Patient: sex F, age 71
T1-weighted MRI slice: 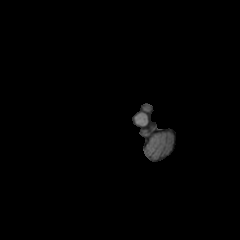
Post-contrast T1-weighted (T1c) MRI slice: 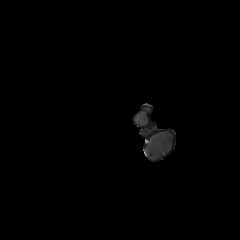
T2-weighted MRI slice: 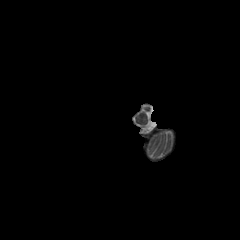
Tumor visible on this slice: no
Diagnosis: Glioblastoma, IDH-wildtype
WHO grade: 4